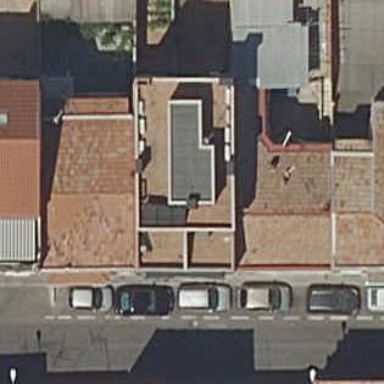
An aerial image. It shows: View of apartment building.